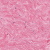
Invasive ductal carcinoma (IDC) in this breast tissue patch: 0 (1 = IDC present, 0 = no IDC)